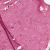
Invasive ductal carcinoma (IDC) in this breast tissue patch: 0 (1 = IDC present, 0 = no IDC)